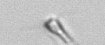
Label: Calciopappus